Question: I am trying to create a calendar header using flexbox for the layout of the years, months, days though I am having trouble achieving the expected result.
What am I doing wrong? Is it how I have structured the HTML or am I missing something in the CSS?
Expected result is something similar to this:

'''
div {
box-sizing: border-box;
}
.flex {
display: flex;
flex-flow: row nowrap;
}
.year,
.month,
.day {
border: 1px solid gray;
height: 20px;
}
.year {
background-color: red;
}
.month {
background-color: blue;
}
.day {
background-color: green;
width: 20px;
}
'''
'''
<div class="flex">
<div class="year flex">2015
<div class="month flex">Jan
<div class="day">01</div>
<div class="day">02</div>
<div class="day">03</div>
<div class="day">04</div>
<div class="day">05</div>
<div class="day">06</div>
<div class="day">07</div>
<div class="day">08</div>
</div>
<div class="month flex">Feb
<div class="day">01</div>
<div class="day">02</div>
<div class="day">03</div>
<div class="day">04</div>
<div class="day">05</div>
<div class="day">06</div>
<div class="day">07</div>
<div class="day">08</div>
</div>
<div class="month flex">Mar
<div class="day">01</div>
<div class="day">02</div>
<div class="day">03</div>
<div class="day">04</div>
<div class="day">05</div>
<div class="day">06</div>
<div class="day">07</div>
<div class="day">08</div>
</div>
</div>
<div class="year flex">2016
<div class="month flex">Jan
<div class="day">01</div>
<div class="day">02</div>
<div class="day">03</div>
<div class="day">04</div>
<div class="day">05</div>
<div class="day">06</div>
<div class="day">07</div>
<div class="day">08</div>
</div>
<div class="month flex">Feb
<div class="day">01</div>
<div class="day">02</div>
<div class="day">03</div>
<div class="day">04</div>
<div class="day">05</div>
<div class="day">06</div>
<div class="day">07</div>
<div class="day">08</div>
</div>
<div class="month flex">Mar
<div class="day">01</div>
<div class="day">02</div>
<div class="day">03</div>
<div class="day">04</div>
<div class="day">05</div>
<div class="day">06</div>
<div class="day">07</div>
<div class="day">08</div>
</div>
</div>
</div>
'''
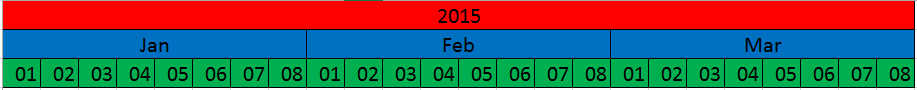
Answer: Removed the .flex class replaced with .eqWrap (personal preference since I added eqHW for equal height and width), one of your problems was caused by using flex-flow: row nowrap;. Another problem I saw was you didn't set the flex-boxes to be equal width and height. Also I got rid of the width on the day class. The HTML code issues I saw were you didn't put all the months together, and then the days together and you combined everything in one flex box div, which also causes everything to appear on one line.
'''
div {
box-sizing: border-box;
}
.eqWrap {
display: flex;
}
.year{
background: red;
}
.month {
background: blue;
}
.day {
background: green;
}
.month, .day, .year {
border: 1px solid gray;
text-align:center;
}
.equalHW {
height:20px;
flex: 1;
}
<div class="equalHW year">2015</div>
<div class="eqWrap">
<div class="equalHW month">Jan</div>
<div class="equalHW month">Feb</div>
<div class="equalHW month">Mar</div>
</div>
<div class="eqWrap">
<div class="equalHW day">1</div>
<div class="equalHW day">2</div>
<div class="equalHW day">3</div>
<div class="equalHW day">4</div>
<div class="equalHW day">5</div>
<div class="equalHW day">6</div>
<div class="equalHW day">7</div>
<div class="equalHW day">8</div>
<div class="equalHW day">1</div>
<div class="equalHW day">2</div>
<div class="equalHW day">3</div>
<div class="equalHW day">4</div>
<div class="equalHW day">5</div>
<div class="equalHW day">6</div>
<div class="equalHW day">7</div>
<div class="equalHW day">8</div>
<div class="equalHW day">1</div>
<div class="equalHW day">2</div>
<div class="equalHW day">3</div>
<div class="equalHW day">4</div>
<div class="equalHW day">5</div>
<div class="equalHW day">6</div>
<div class="equalHW day">7</div>
<div class="equalHW day">8</div>
</div>
<div class="equalHW year">2016</div>
<div class="eqWrap">
<div class="equalHW month">Jan</div>
<div class="equalHW month">Feb</div>
<div class="equalHW month">Mar</div>
</div>
<div class="eqWrap">
<div class="equalHW day">1</div>
<div class="equalHW day">2</div>
<div class="equalHW day">3</div>
<div class="equalHW day">4</div>
<div class="equalHW day">5</div>
<div class="equalHW day">6</div>
<div class="equalHW day">7</div>
<div class="equalHW day">8</div>
<div class="equalHW day">1</div>
<div class="equalHW day">2</div>
<div class="equalHW day">3</div>
<div class="equalHW day">4</div>
<div class="equalHW day">5</div>
<div class="equalHW day">6</div>
<div class="equalHW day">7</div>
<div class="equalHW day">8</div>
<div class="equalHW day">1</div>
<div class="equalHW day">2</div>
<div class="equalHW day">3</div>
<div class="equalHW day">4</div>
<div class="equalHW day">5</div>
<div class="equalHW day">6</div>
<div class="equalHW day">7</div>
<div class="equalHW day">8</div>
</div>
'''